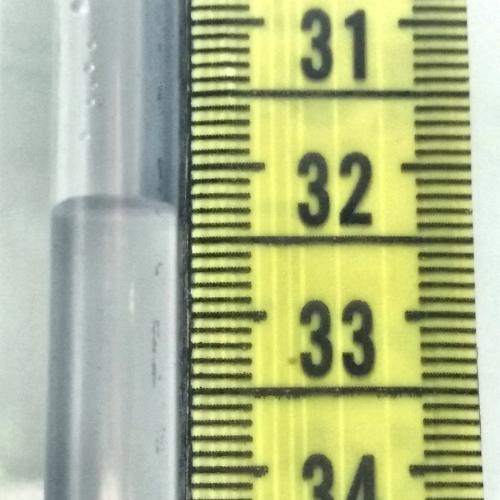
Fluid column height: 32.3 cm